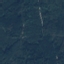
Land use / land cover class: Forest